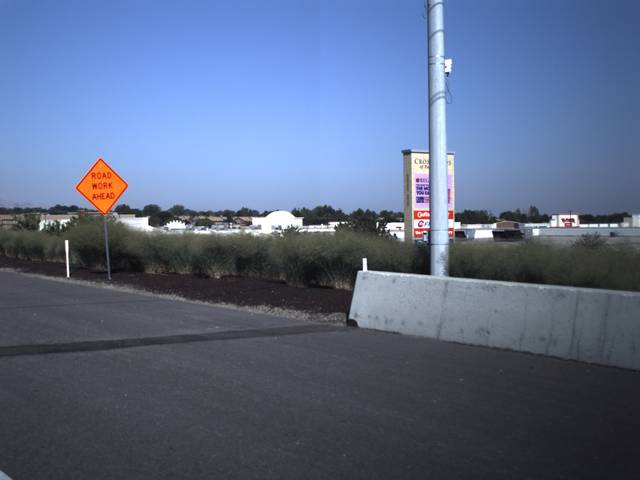
Region: United States
Coordinates: 40.645, -111.939